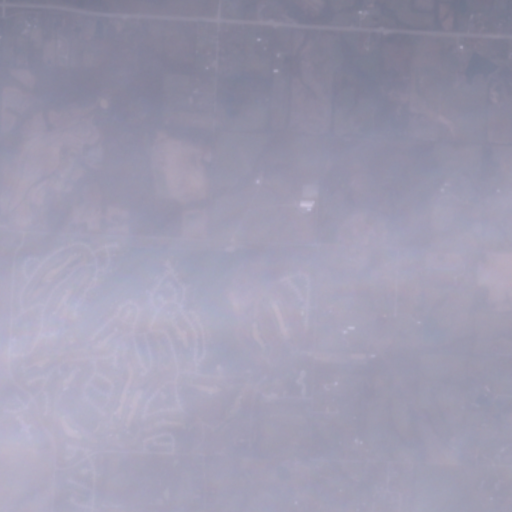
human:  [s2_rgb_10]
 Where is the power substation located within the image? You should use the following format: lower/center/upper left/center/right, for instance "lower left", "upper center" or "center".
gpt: The power substation is located in the center of the image.
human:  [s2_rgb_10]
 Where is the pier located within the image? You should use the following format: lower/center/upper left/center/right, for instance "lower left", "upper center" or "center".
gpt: The pier is located in the center of the image.
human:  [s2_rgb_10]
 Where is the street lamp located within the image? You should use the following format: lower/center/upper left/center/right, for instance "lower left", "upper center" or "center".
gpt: The street lamp is located in the upper left of the image.
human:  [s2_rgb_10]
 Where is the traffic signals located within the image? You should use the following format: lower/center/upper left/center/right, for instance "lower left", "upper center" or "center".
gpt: The traffic signals is located in the upper left of the image.
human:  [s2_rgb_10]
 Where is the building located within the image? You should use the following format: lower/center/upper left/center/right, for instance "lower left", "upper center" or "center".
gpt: There is no building in the image.